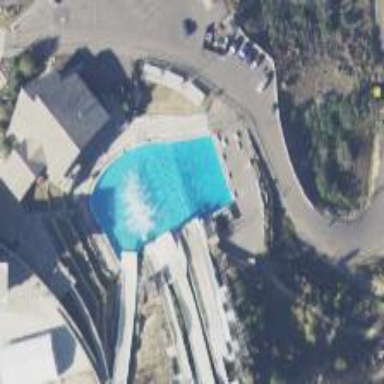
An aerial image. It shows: Water slide attraction.